Question: I'm using 'Android' emulator in 'Jenkins' to run functional tests ('Cucumber'). Everything works fine if the emulator doesn't contain 'showcase view' at the start.
But if there is a 'showcase view' my tests fail, because application runs behind this view.

I've tried to send 'keyevents' using 'adb' to the emulator before using it:
'''
adb shell input keyevent KEYCODE_MENU;
'''
but it doesn't help. I've tried 'KEYCODE_MENU', 'KEYCODE_BACK' and other <URL>, but they don't disable this view.
I guess this property should be available as a 'system preference' in the 'Android', but I can't find it :(
How can I disable 'showcase view' in emulator? I have access to the emulator using 'adb'.
---
There's no such flag which can be set in emulator <URL> or passed to emulator at the start.
And I still don't have a clean solution for this, but few workarounds exist. And that's understandable as showcase view is just a view from Launcher application and logic for that is inside Launcher application.
- <URL>
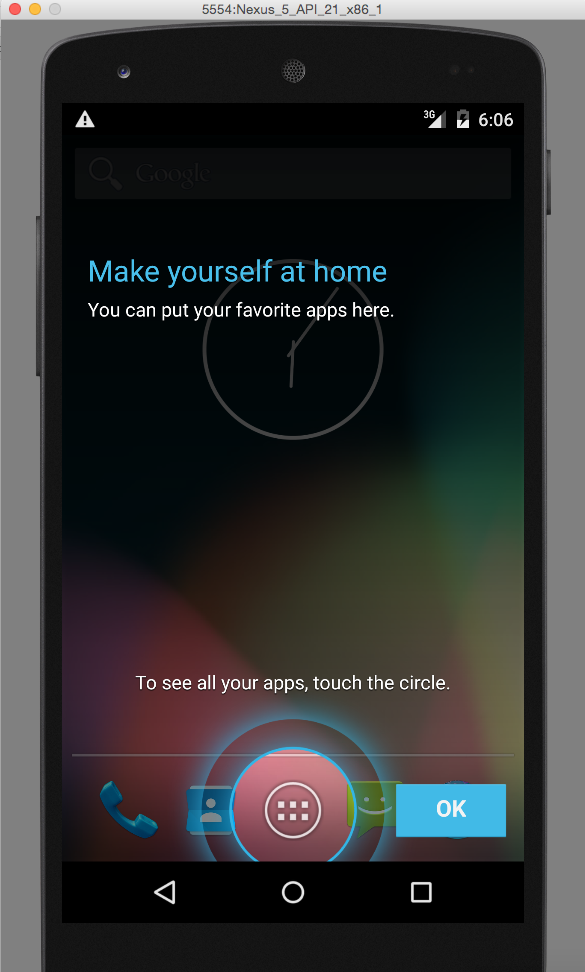
Answer: You should be able to send a tap event, for example:
'''
adb shell input tap 700 900
'''
That would tap at approximately the correct x,y pixel coordinate for that button on a Nexus 4.